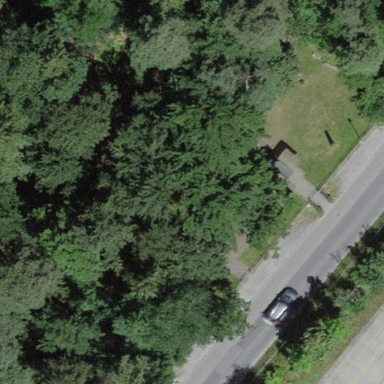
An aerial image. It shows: Building located in dog park.